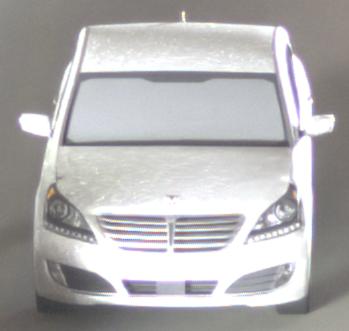
Make: Hyundai
Model: Equus
Detailed model: Gen. 2 VI
Model produced from: 2009
Model produced until: 2016
Doors: 4
Color: white
Road condition: dry road
Daytime: midday
Contrast: medium contrast